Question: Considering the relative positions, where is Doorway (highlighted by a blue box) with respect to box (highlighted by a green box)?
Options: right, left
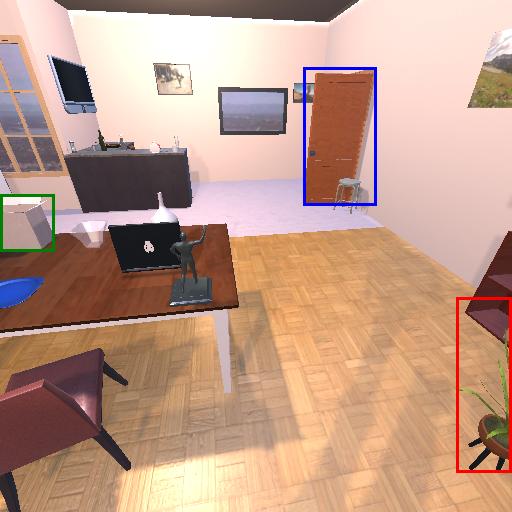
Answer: right